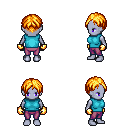
a pixel art fantasy rpg character, female body template, dark elf, purple skin, teal sleeveless shirt, magenta pants, light blonde parted hairstyle, gold gloves, four views (front, back, left, right), 2x2 character sprite sheet, small pixel art, hard edges, no anti-aliasing